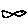
Label: fish